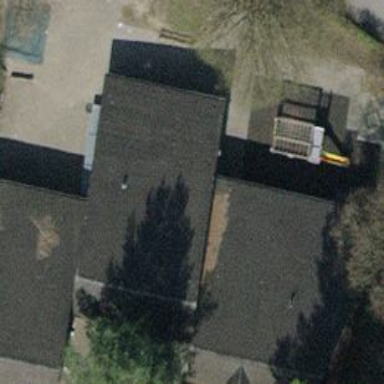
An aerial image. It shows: Kindergarten building.